Question: I have inherited the work on a StackedColumnSeries Chart and which I turned into a StackedBarSeries, so the graph is on its side, I have two problems:
1. The minimum value does not start at zero.
2. I cannot hide the vertical gridlines.
Please can anybody help me.
The xaml code is below:
'''
<Style x:Key="XAxisLabel" TargetType="charting:AxisLabel">
<Setter Property="StringFormat" Value="{}{0:#,k}"></Setter>
<Setter Property="Template">
<Setter.Value>
<ControlTemplate TargetType="charting:AxisLabel">
<TextBlock Text="{TemplateBinding FormattedContent}" />
</ControlTemplate>
</Setter.Value>
</Setter>
</Style>
<Style x:Key="YAxisLabel" TargetType="charting:AxisLabel">
<Setter Property="StringFormat" Value=""></Setter>
<Setter Property="Visibility" Value="Collapsed"></Setter>
</Style>
<Style x:Key="SummaryGraphStyle" TargetType="charting:Chart">
<Setter Property="PlotAreaStyle">
<Setter.Value>
<Style TargetType="Grid">
<Setter Property="HorizontalAlignment" Value="Left"/>
<Setter Property="Background" Value="Transparent"/>
</Style>
</Setter.Value>
</Setter>
<Setter Property="Template">
<Setter.Value>
<ControlTemplate TargetType="charting:Chart">
<Border BorderBrush="{TemplateBinding BorderBrush}" BorderThickness="1" Background="{TemplateBinding Background}" Padding="{TemplateBinding Padding}">
<Grid>
<Grid.RowDefinitions>
<RowDefinition Height="Auto"/>
<RowDefinition Height="*"/>
</Grid.RowDefinitions>
<!--<datavis:Title Content="{TemplateBinding Title}" Style="{TemplateBinding TitleStyle}"/>-->
<Grid Margin="0,0,0,15" Grid.Row="1">
<Grid.ColumnDefinitions>
<ColumnDefinition Width="*"/>
</Grid.ColumnDefinitions>
<Charting_Primitives:EdgePanel x:Name="ChartArea">
<Grid ShowGridLines="False" HorizontalAlignment="Left" Canvas.ZIndex="-1"/>
<Border BorderBrush="Black" BorderThickness="1,0,0,0" Canvas.ZIndex="10"/>
</Charting_Primitives:EdgePanel>
</Grid>
</Grid>
</Border>
</ControlTemplate>
</Setter.Value>
</Setter>
</Style>
<Grid x:Name="LayoutRoot" Background="Transparent">
<Grid ShowGridLines="False" HorizontalAlignment="Center" x:Name="SummaryGraphGrid">
<Grid.ColumnDefinitions>
<ColumnDefinition Width="Auto" />
</Grid.ColumnDefinitions>
<charting:Chart Loaded="Loaded" Width="{Binding ElementName=Graph, Path=GraphWidth}" Grid.Column="0" BorderBrush="Transparent" x:Name="SummaryGraph"
Style="{StaticResource SummaryGraphStyle}" BorderThickness="0"
VerticalAlignment="Stretch" HorizontalAlignment="Center">
<charting:Chart.Axes>
<charting:LinearAxis AxisLabelStyle="{StaticResource YAxisLabel}" Minimum="0" Location="Right" ShowGridLines="False" BorderThickness="0" Orientation="Y" Background="Transparent"/>
<charting:CategoryAxis AxisLabelStyle="{StaticResource XAxisLabel}" Margin="5,0,0,0" Location="Left" ShowGridLines="False" BorderThickness="0" Background="Transparent" Orientation="X" />
</charting:Chart.Axes>
</charting:Chart>
</Grid>
</Grid>
'''

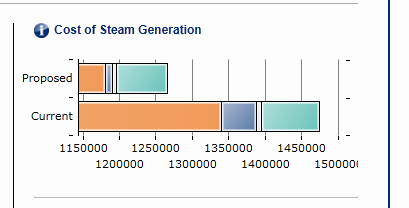
Answer: I managed to find a piece of code that will fix this, the code was added the code behind.
'''
((StackedBarSeries)this.SummaryGraph.Series[0]).DependentAxis = new LinearAxis() { Minimum = 0, Orientation = AxisOrientation.X };
'''